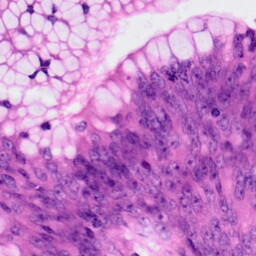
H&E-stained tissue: Colon